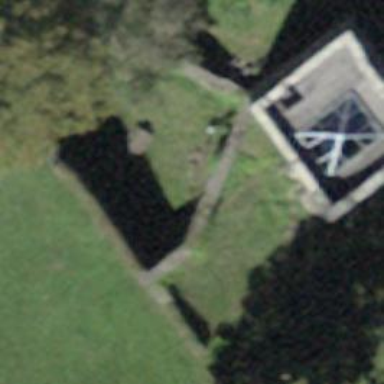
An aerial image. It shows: Castle wall.